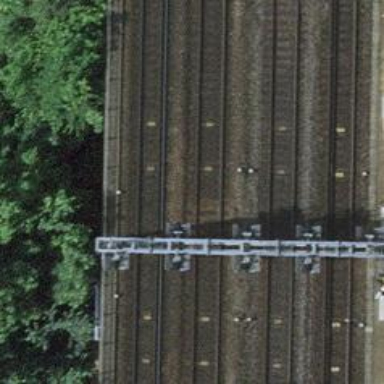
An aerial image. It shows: Railway signal.